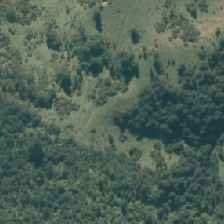
Land cover: manuka_kanuka